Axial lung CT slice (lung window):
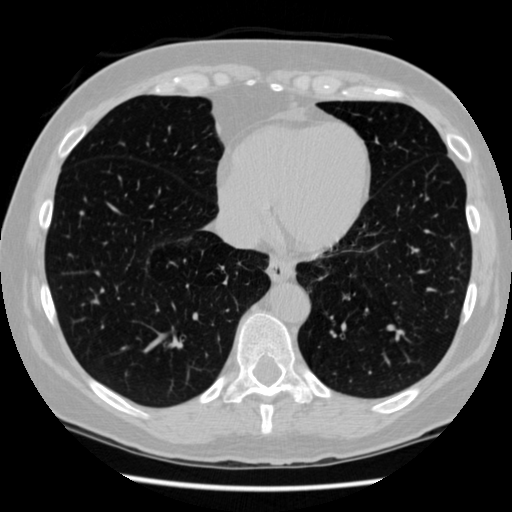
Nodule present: no